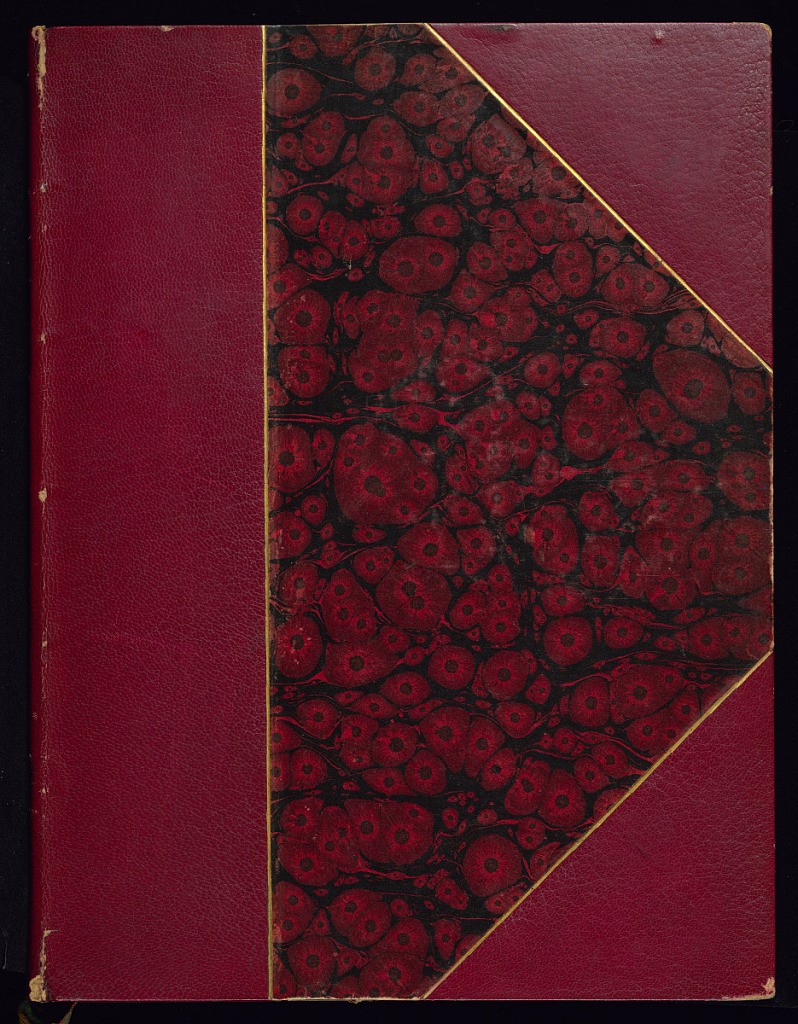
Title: Album of Cartouche and Vignette Designs
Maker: Pierre-Philippe Choffard, French, 1730–1809
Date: ca.1760–75
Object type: Album
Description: Album with three suites of cartouche and vignette designs featuring blank heraldic shields, after P.P. Choffard, published by the Geneviève-Marguerite Chéreau or her son Jacques-François Chéreau. The plates are numbered.